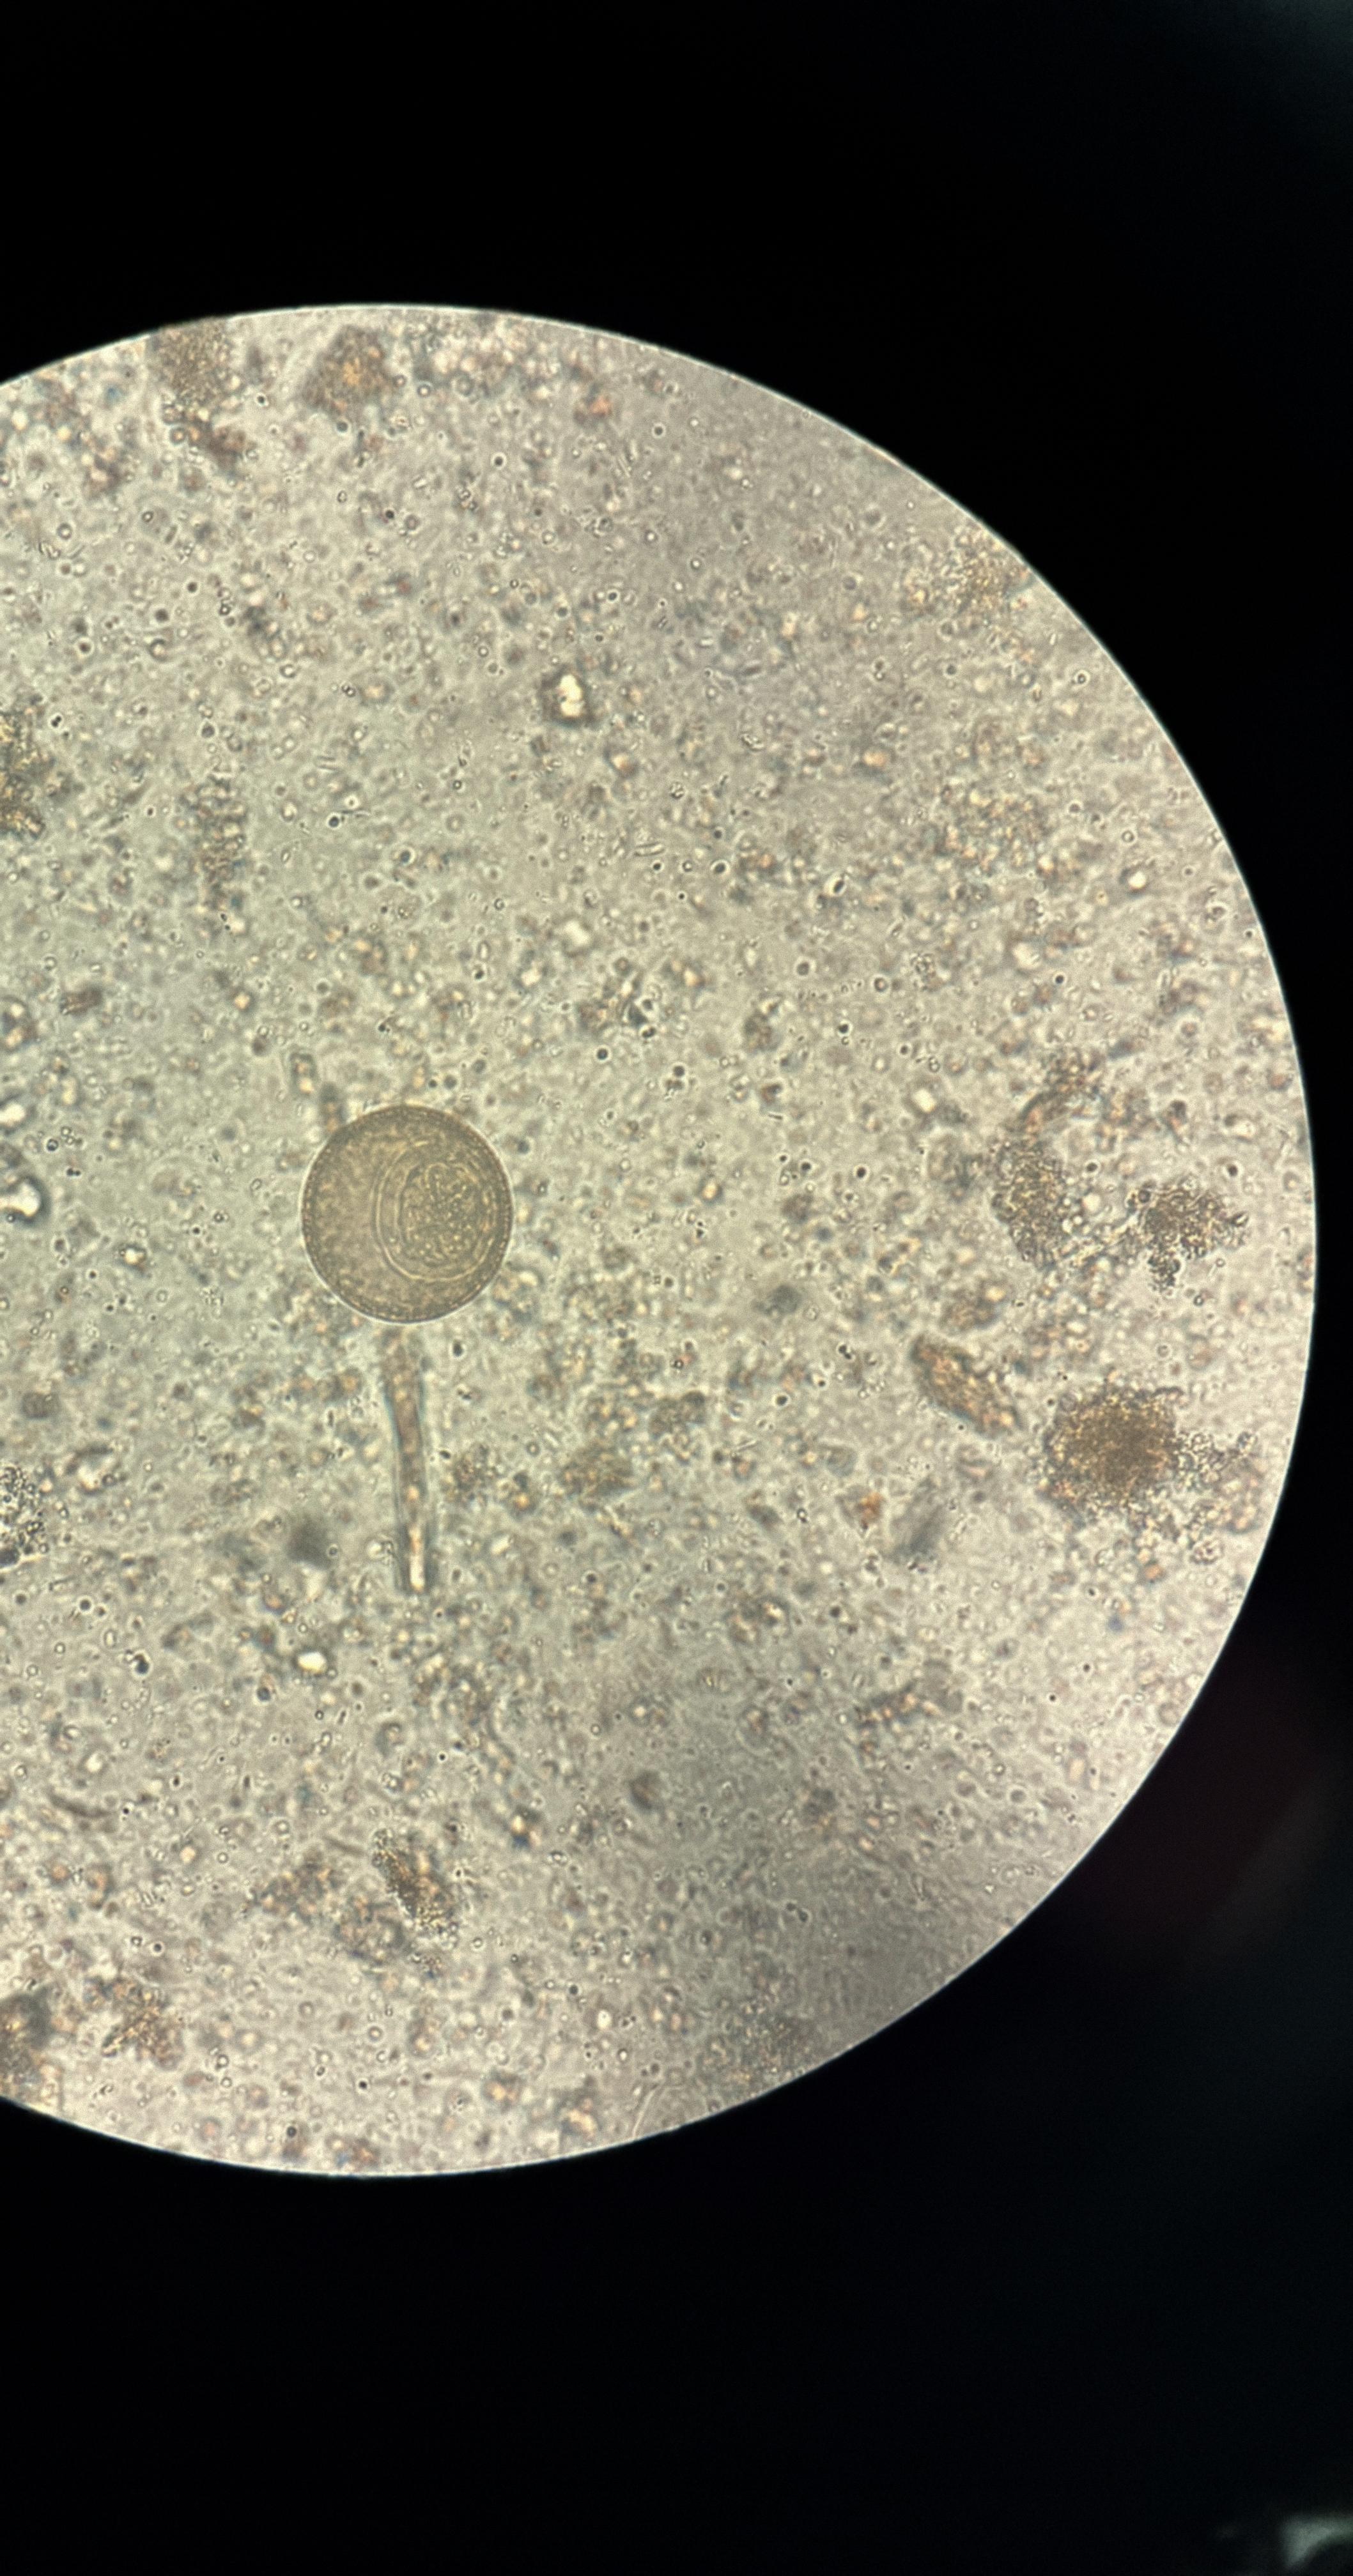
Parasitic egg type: Hymenolepis diminuta